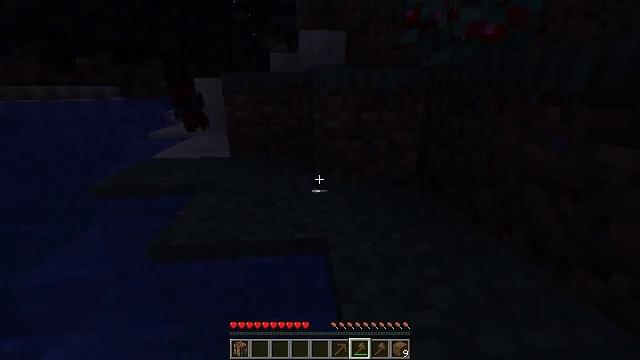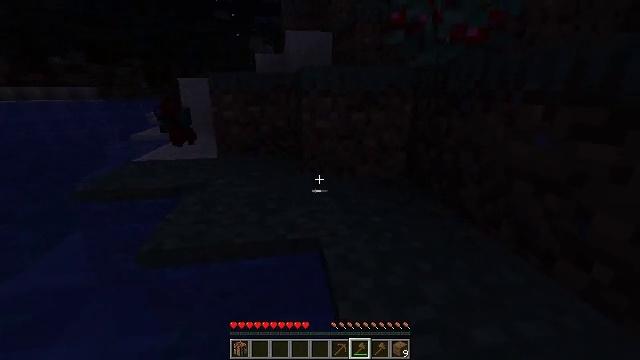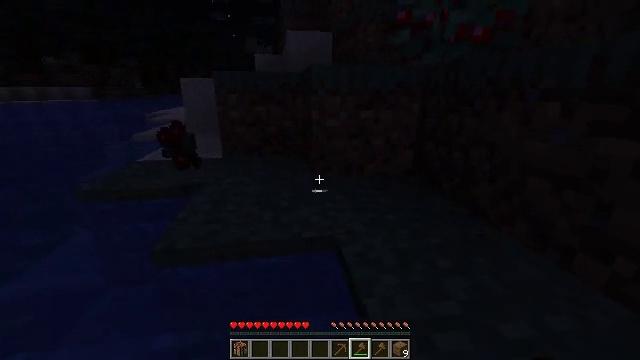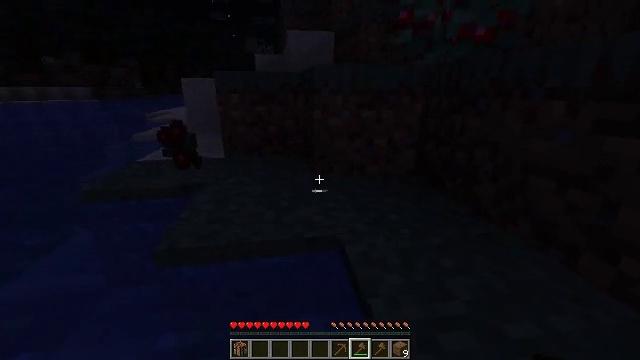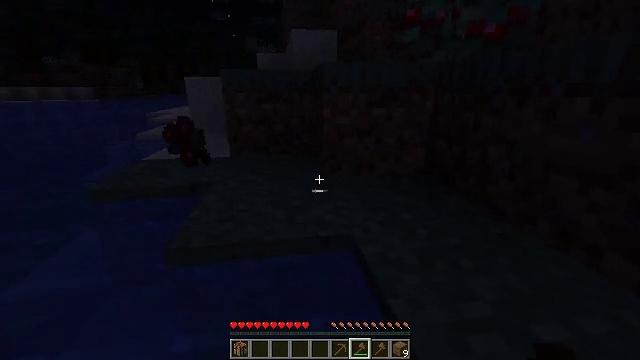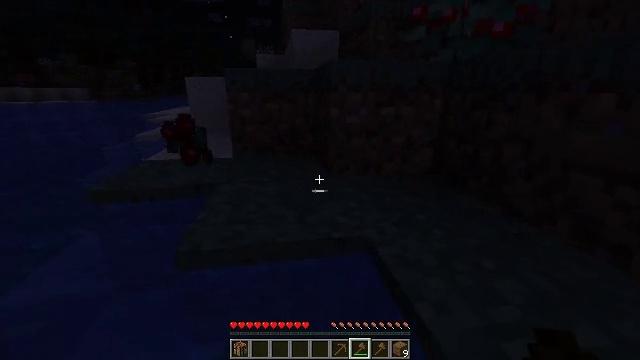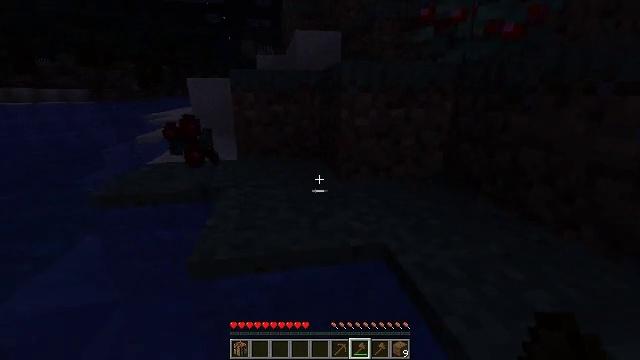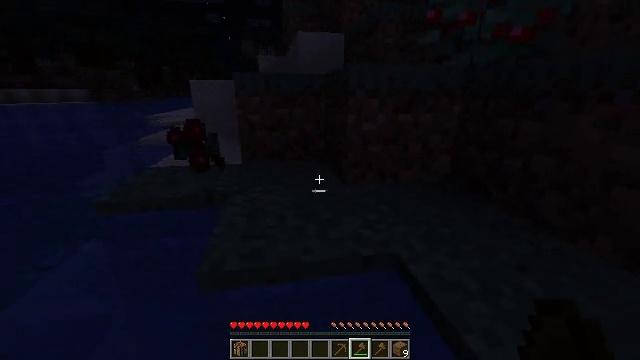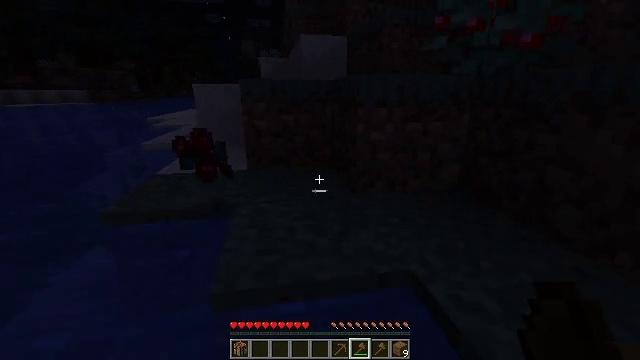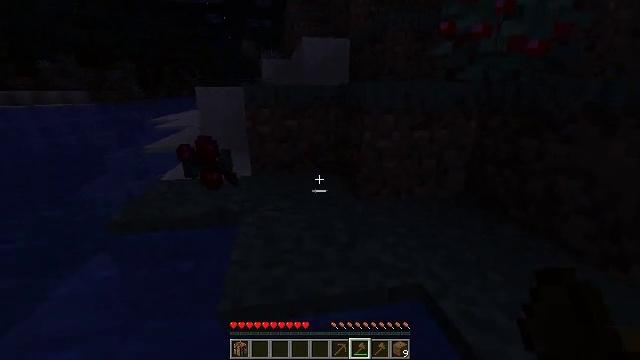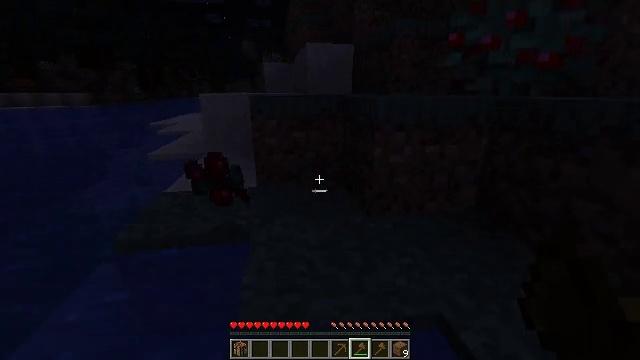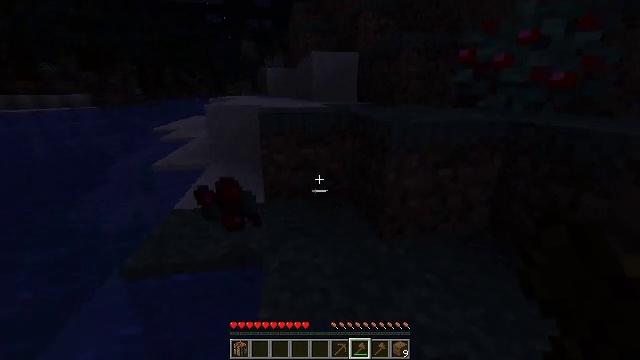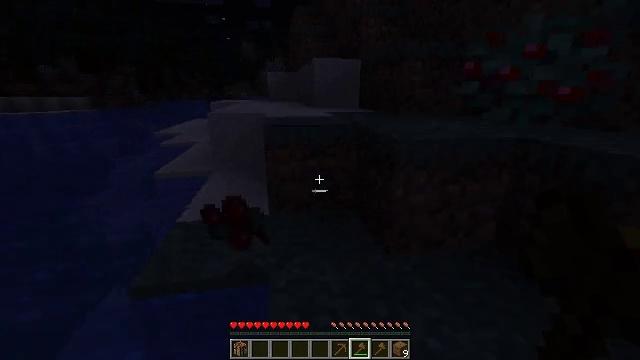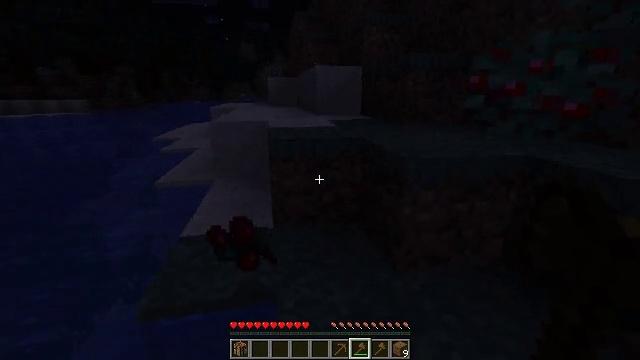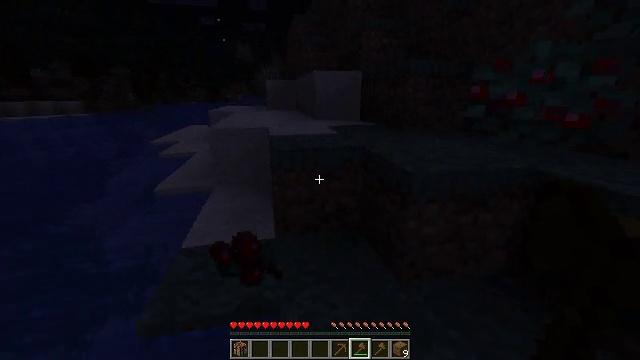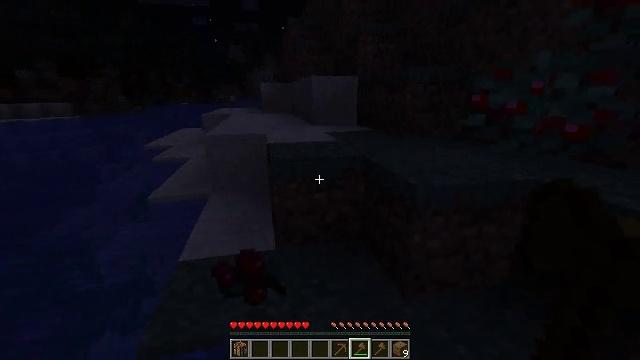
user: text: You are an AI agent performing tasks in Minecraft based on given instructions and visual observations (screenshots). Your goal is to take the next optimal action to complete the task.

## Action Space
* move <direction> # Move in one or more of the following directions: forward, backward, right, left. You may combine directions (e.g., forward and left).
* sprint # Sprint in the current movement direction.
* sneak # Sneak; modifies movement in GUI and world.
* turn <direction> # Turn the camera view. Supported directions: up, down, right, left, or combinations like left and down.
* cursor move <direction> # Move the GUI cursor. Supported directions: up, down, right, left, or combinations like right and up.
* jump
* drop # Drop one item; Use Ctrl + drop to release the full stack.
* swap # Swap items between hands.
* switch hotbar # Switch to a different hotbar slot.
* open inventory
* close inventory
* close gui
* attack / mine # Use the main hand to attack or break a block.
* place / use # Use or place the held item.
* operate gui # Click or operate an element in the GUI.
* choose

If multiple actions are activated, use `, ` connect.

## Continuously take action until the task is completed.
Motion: motion action
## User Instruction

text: Gather sweet berries from the bush.
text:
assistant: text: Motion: move forward and move left, turn right
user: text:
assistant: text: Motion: move forward and move left
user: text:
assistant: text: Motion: move forward and move left
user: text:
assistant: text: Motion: move forward and move left
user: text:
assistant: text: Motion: move forward and move left
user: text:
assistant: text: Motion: move forward and move left, jump
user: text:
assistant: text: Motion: move forward and move left, jump
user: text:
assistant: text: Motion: move forward and move left, jump
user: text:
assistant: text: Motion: move forward and move left, jump
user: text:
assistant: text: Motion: move forward and move left, jump
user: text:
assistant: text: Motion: move forward and move left, jump
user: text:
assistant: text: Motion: move forward and move left, jump
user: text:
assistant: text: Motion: move forward and move left, jump
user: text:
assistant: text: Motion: move forward and move left, jump
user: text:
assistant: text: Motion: move forward and move left, turn right, jump
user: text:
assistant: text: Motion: move forward and move left, turn right, jump
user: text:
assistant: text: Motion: move forward and move left, turn right, jump
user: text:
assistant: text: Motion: move forward and move left, turn right, jump
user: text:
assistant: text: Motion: move forward and move left, turn right, jump
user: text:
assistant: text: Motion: move forward and move left, turn right, jump
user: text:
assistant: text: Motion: move forward and move left, turn right, jump
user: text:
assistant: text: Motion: move forward and move left, turn right
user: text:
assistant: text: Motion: move forward and move left, turn right
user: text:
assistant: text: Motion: move forward, turn right
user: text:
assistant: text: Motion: move forward, turn right and up
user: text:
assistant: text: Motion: move forward, turn right and up
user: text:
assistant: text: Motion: move forward, turn right and up
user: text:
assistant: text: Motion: move forward
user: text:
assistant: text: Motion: move forward
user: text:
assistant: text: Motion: move forward, turn right